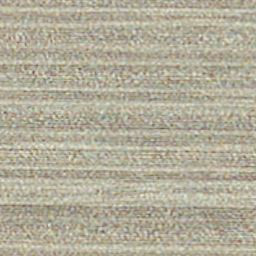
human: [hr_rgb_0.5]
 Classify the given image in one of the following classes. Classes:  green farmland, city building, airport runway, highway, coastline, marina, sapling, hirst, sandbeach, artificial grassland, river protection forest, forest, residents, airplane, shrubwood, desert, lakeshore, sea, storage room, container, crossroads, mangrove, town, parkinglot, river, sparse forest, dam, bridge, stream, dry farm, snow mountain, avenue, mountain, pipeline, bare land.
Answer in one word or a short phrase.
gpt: dry farm